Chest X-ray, PA view. Patient: 23 years old, sex F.
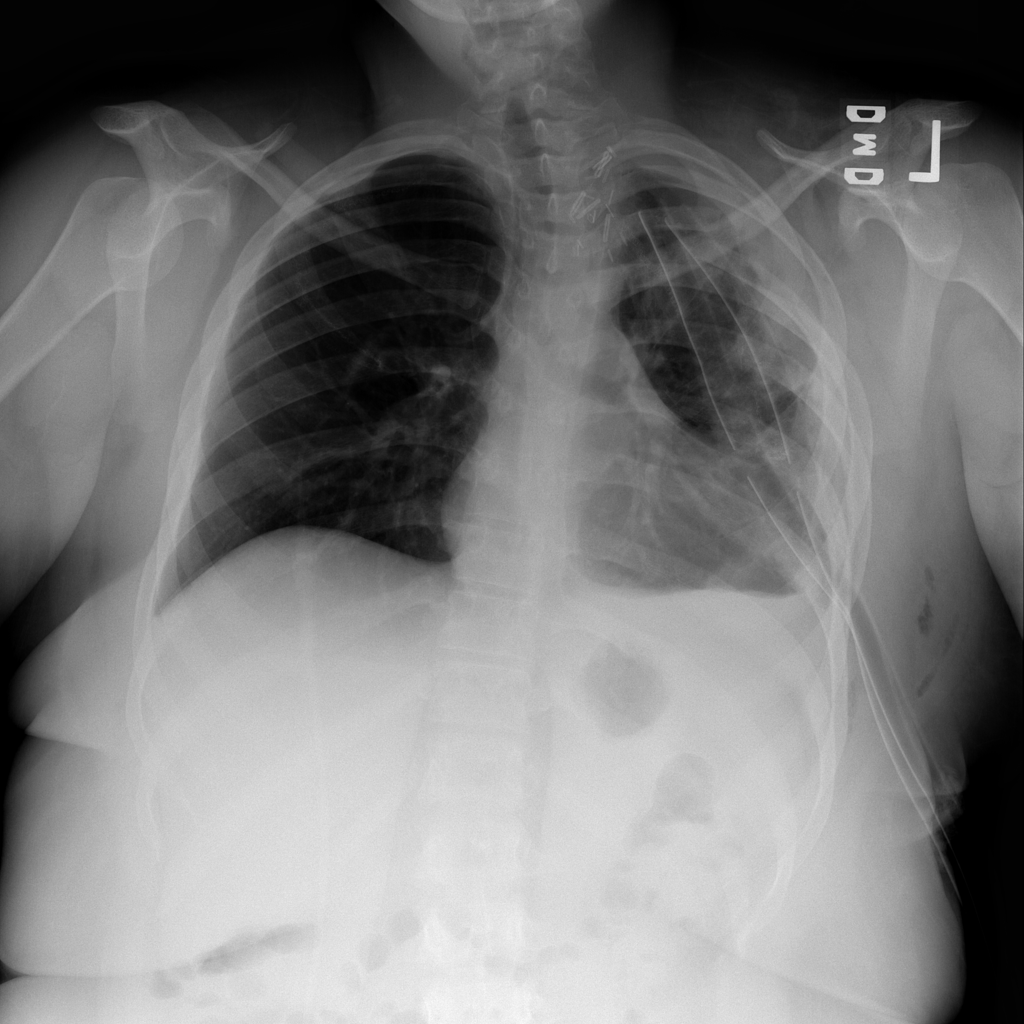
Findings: Effusion, Emphysema, Pleural_Thickening